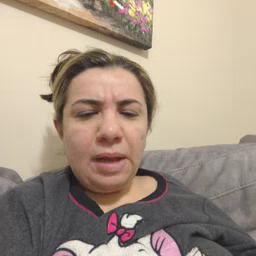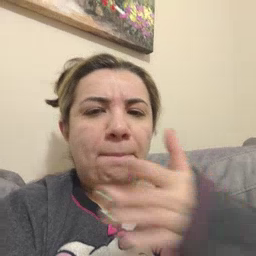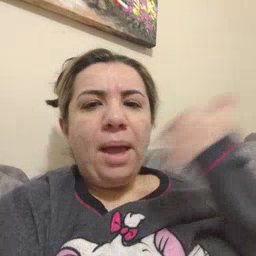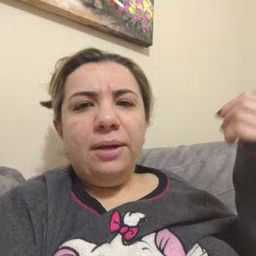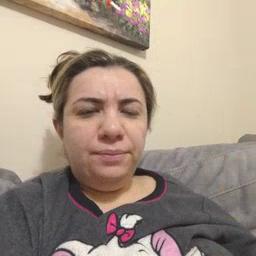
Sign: better